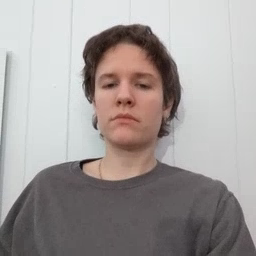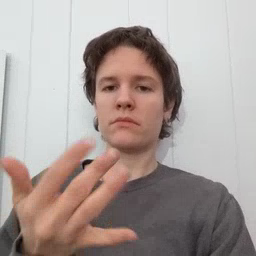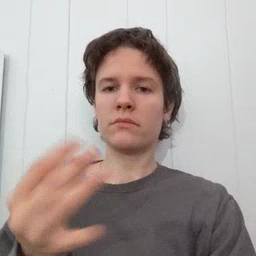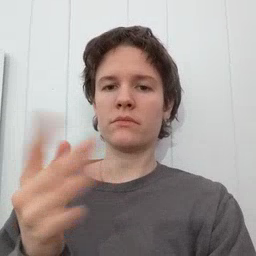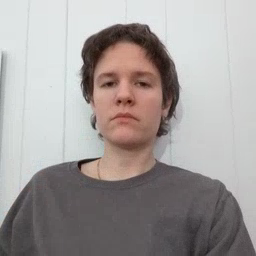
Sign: finger